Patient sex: M
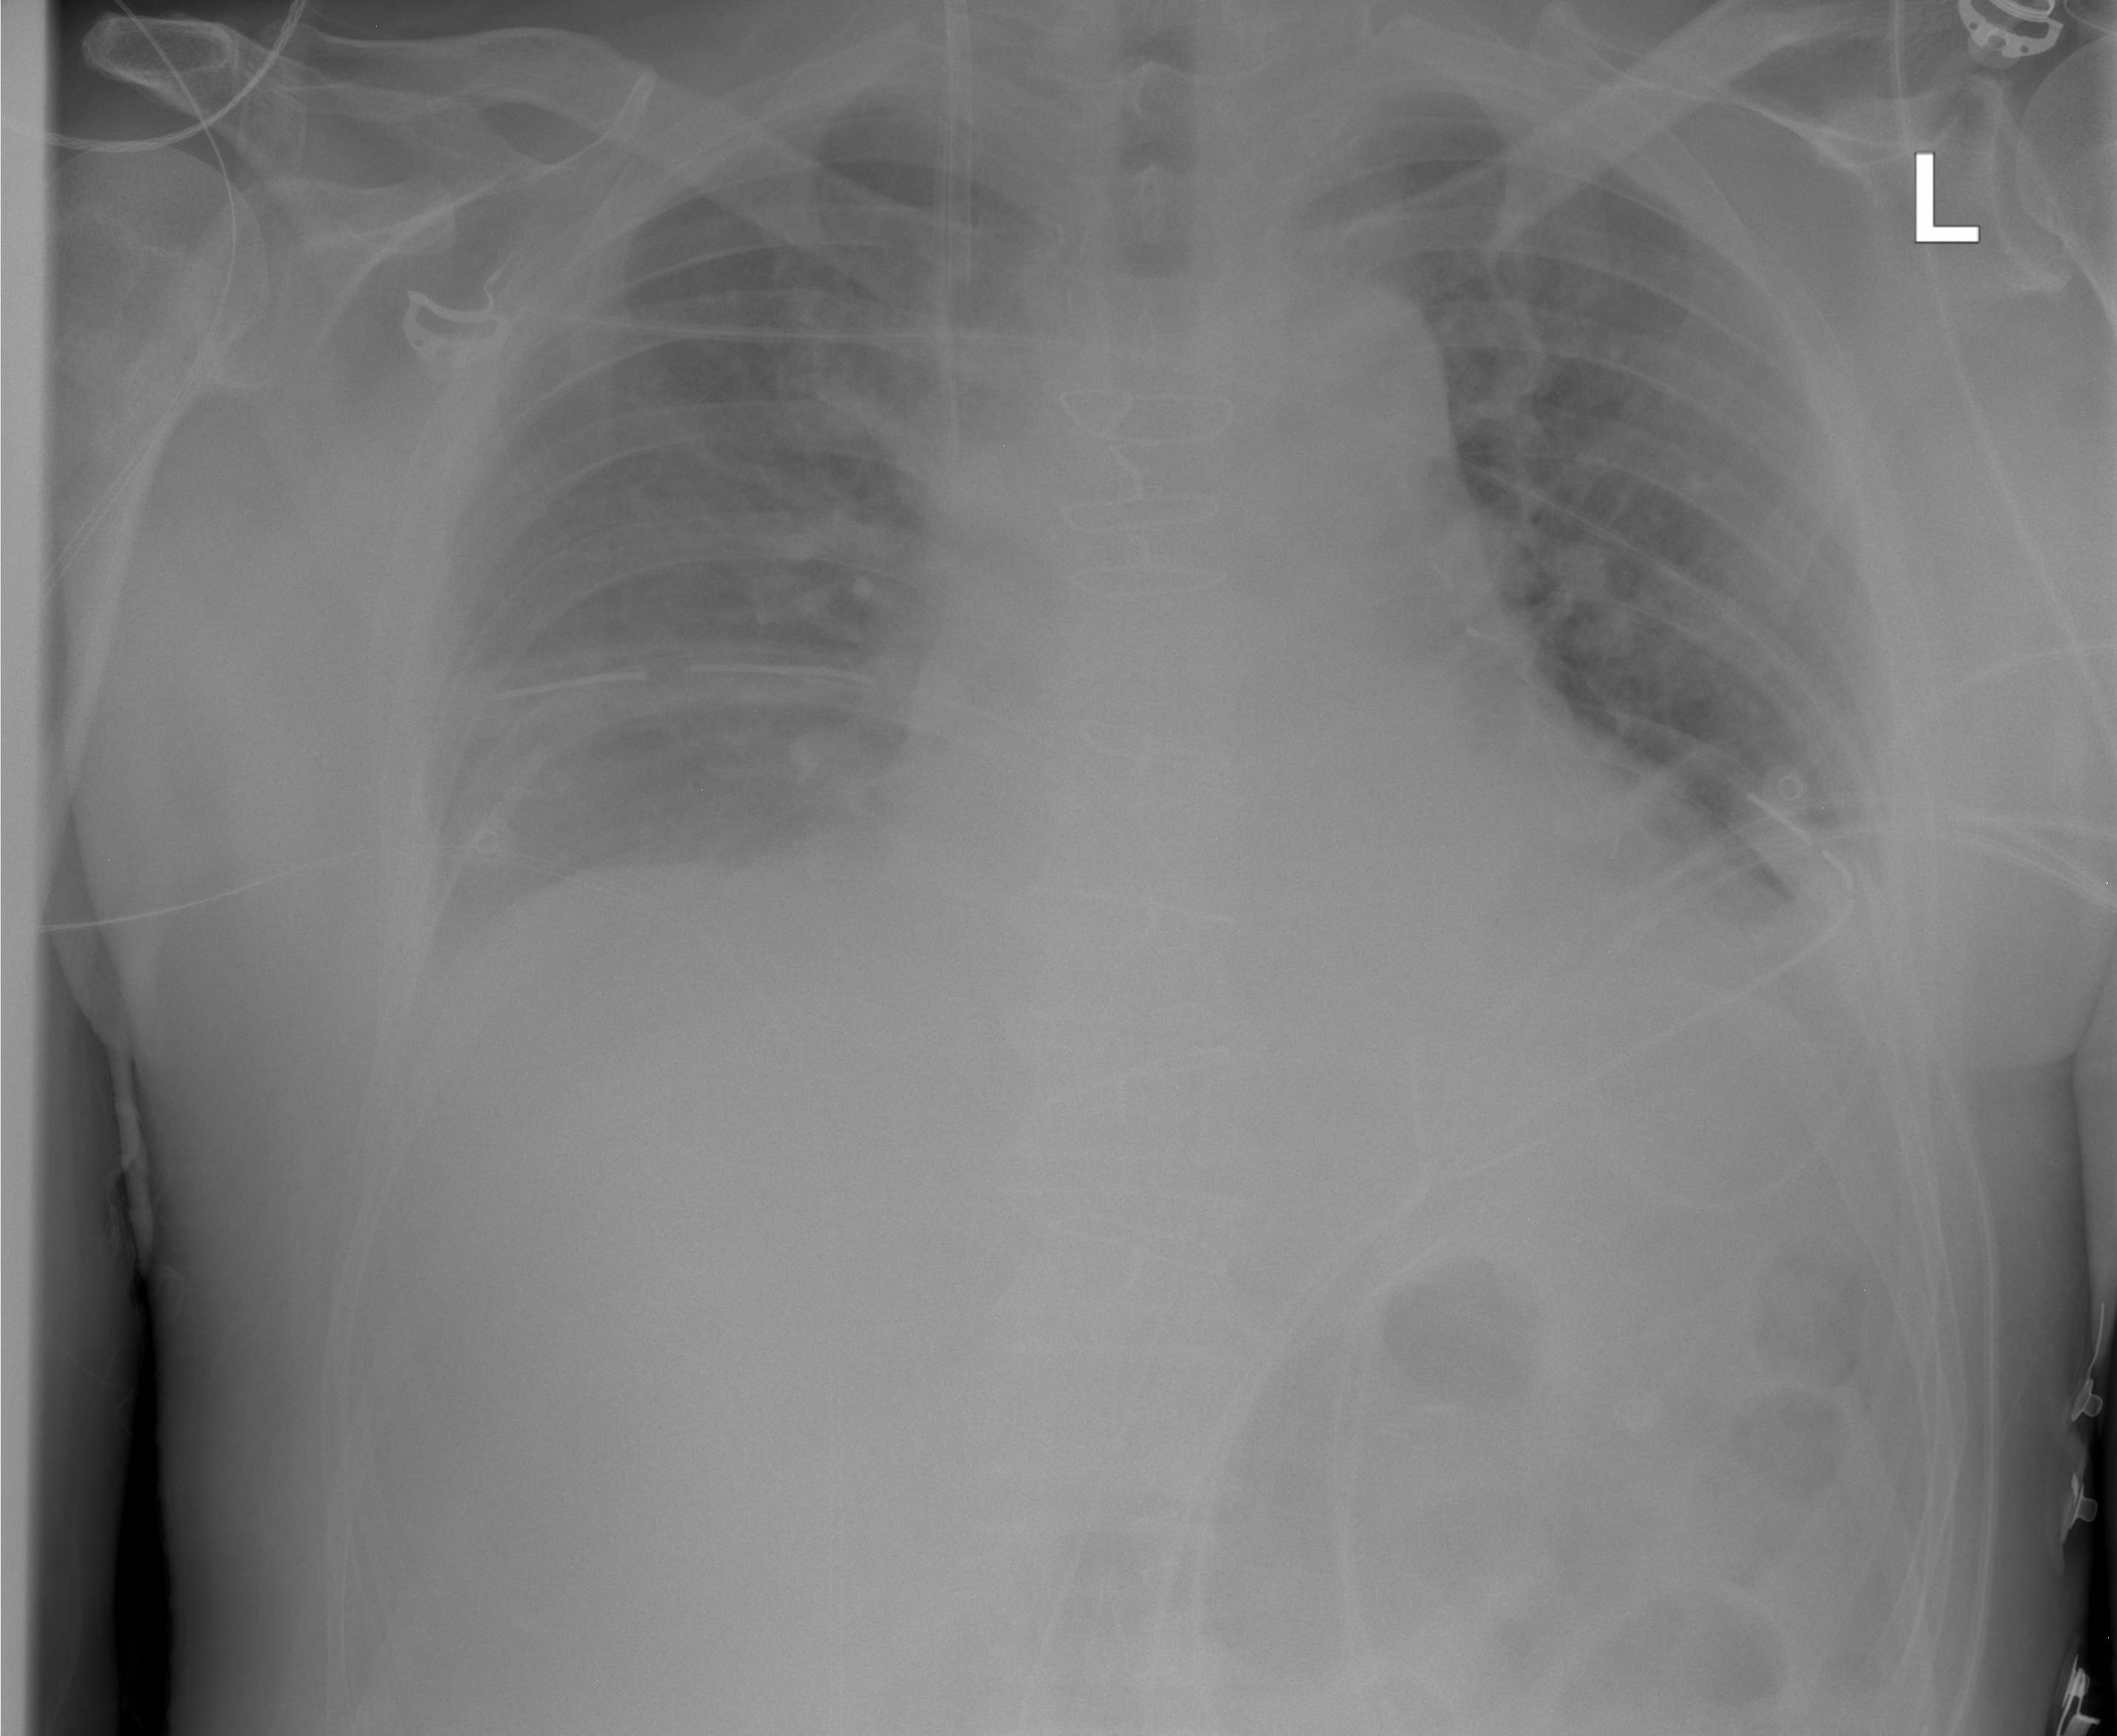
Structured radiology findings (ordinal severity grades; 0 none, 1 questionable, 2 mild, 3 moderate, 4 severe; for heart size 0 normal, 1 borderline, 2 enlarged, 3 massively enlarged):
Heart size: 0
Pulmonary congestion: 0
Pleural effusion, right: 0
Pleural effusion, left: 1
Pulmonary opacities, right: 0
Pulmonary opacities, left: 0
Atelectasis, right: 0
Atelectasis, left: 1